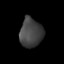
Tissue: lung
Cell type: Epithelial cells
Senescence score: 0.1991
Nuclear area (px): 651
Mean DAPI intensity: 66.564